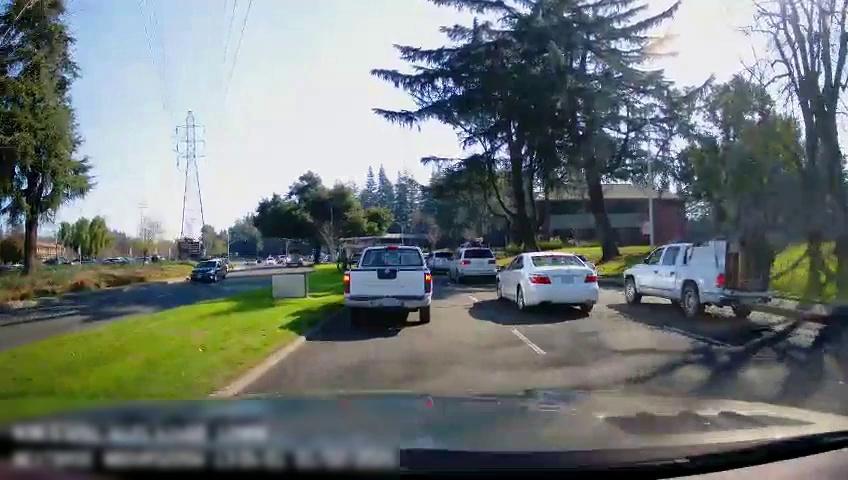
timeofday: Day
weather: Sunny
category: Drivable Space
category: Drivable Space
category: Vehicles | Car
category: Vehicles | Truck
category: Vehicles | Car
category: Vehicles | Truck
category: Vehicles | Car
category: Vehicles | Car
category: Vehicles | Van
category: Vehicles | SUV
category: Vehicles | Truck
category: Lanes | Opposite Lane
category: Lanes | Current Lane
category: Lanes | Current Lane